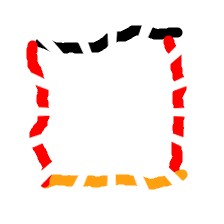
Shape: square